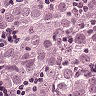
Metastatic tissue present: yes